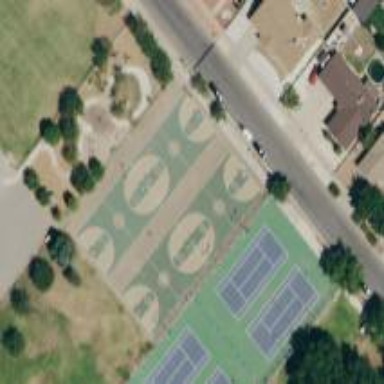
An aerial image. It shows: Basketball court on pitch.